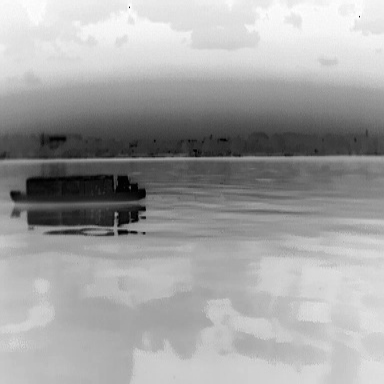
There is a fishing_boat in the infrared image.